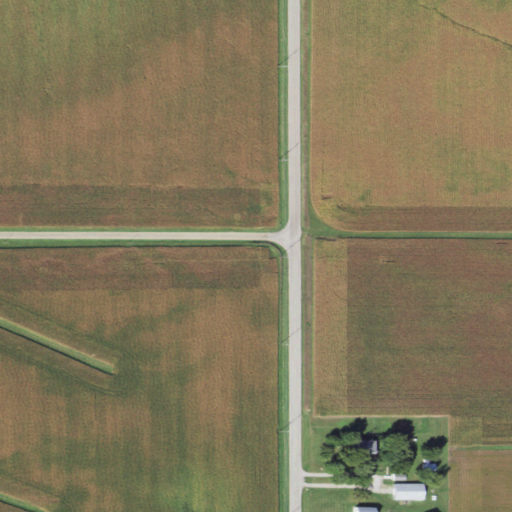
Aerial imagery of mountain in Illinois named Lockenauer Hill containing cultivated crops, low intensity development, medium intensity development, open development, and high intensity development